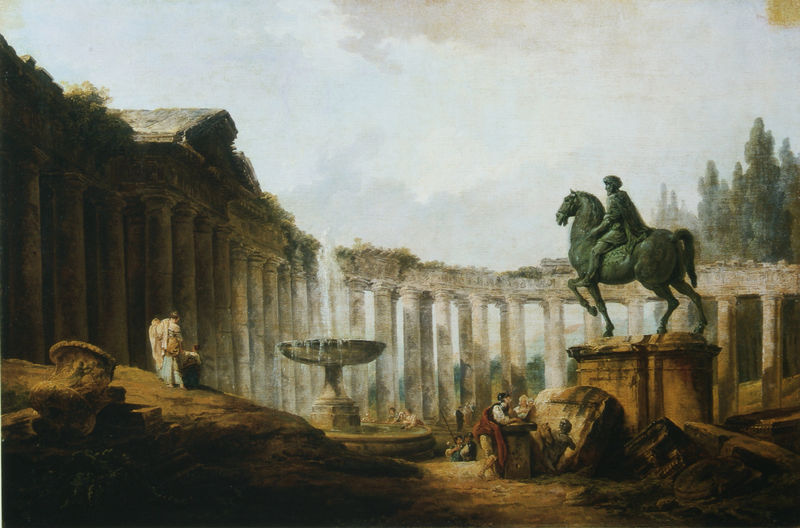
Titel: Antike Ruinen mit dem Denkmal Marc Aurels
Künstler: Hubert Robert
Standort: St. Petersburg
Institution: Schloss Pawlowsk
Schlagwörter: baum, blau, dunkel, felsen, gemälde, himmel, kopf, mann, schatten, umhang, wasser, weiß, wolken, bäume, frauen, grün, impressionismus, landschaft, menschen, ocker, sand, sitzen, braun, frau, grau, hell, hintergrund, licht, männer, säule, säulen, dach, park, rot, wolke, beige, leute, alt, mensch, schale, sockel, stehen, stein, steine, öl, erde, pappel, pappeln, pfähle, weite, gehen, figur, kelch, mantel, gewänder, kind, klassizismus, paar, personen, vater, person, pflanzen, wald, brunnen, kinder, pferd, reiter, skulptur, springbrunnen, statue, vase, zypressen, beine, huf, hufe, sattel, relief, bein, liegen, bogen, fels, verlassen, giebel, ziegel, platz, romantik, trümmer, kaiser, könig, bronze, plastik, podest, arena, galerie, fotografie, bögen, arkade, kolonnade, ruine, umgang, antike, palast, denkmal, ruinen, ritter, arkaden, rom, gesims, efeu, grab, ross, antik, reise, griechisch, griechenland, feldherr, fontäne, tempel, aquädukt, dorisch, arkadien, reisende, tunika, baäume, standbild, monument, reiterstatue, tempelanlage, reiterstandbild, säulengang, gibel, wachsen, bewuchs, attika, reiterdenkmal, walhalla, brunen, touristen, menschne, akazien, wasserspiel, plätschern, arkadische landschaft, standbil, arakadien, marcaurel, säulenrund, zerbrochener krug, d, ruhmesbogen, architekturbild, figurt, reiterskulptur